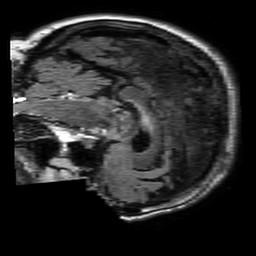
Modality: FLAIR
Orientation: sagittal
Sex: female
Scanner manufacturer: philips
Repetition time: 11 s
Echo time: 0.125 s